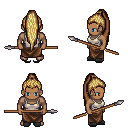
a pixel art fantasy rpg character, male body template, human, dark skin, white pirate shirt, robe skirt, blonde extra-long topknot hairstyle, gray slippers, spear, four views (front, back, left, right), 2x2 character sprite sheet, small pixel art, hard edges, no anti-aliasing